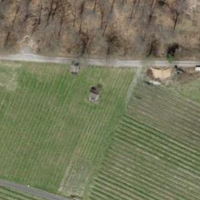
EUNIS habitat code: 40
Species observed at this site:
Podarcis muralis
Anguis fragilis